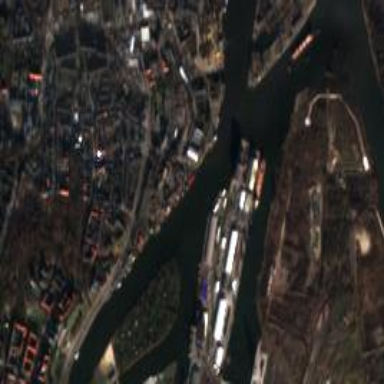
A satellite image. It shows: Man-made quay.